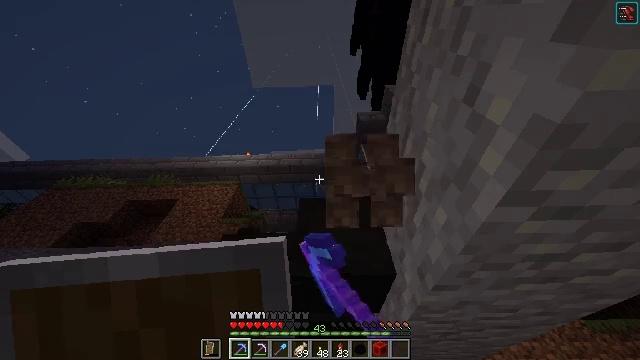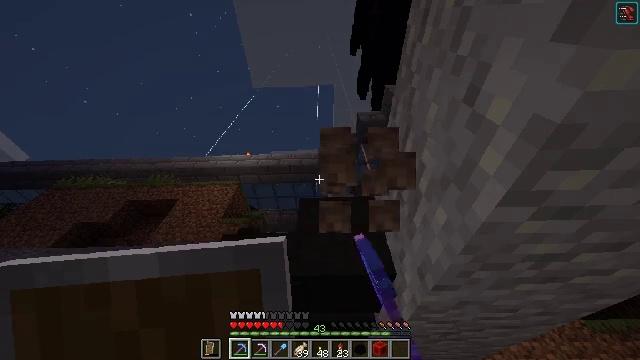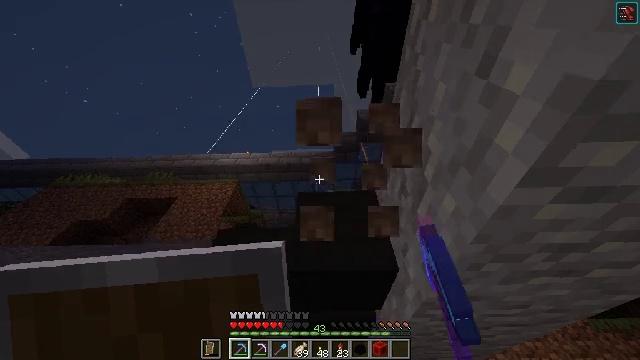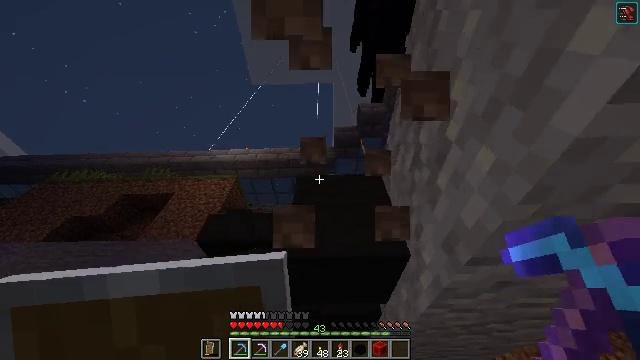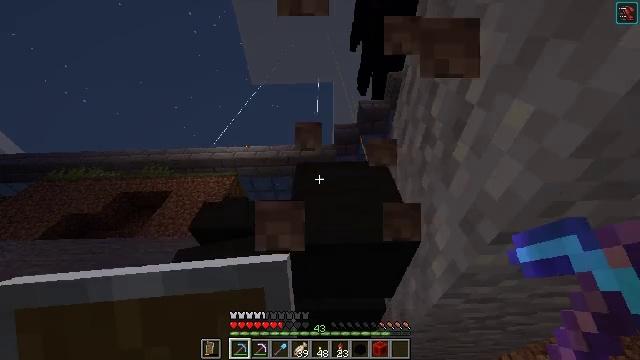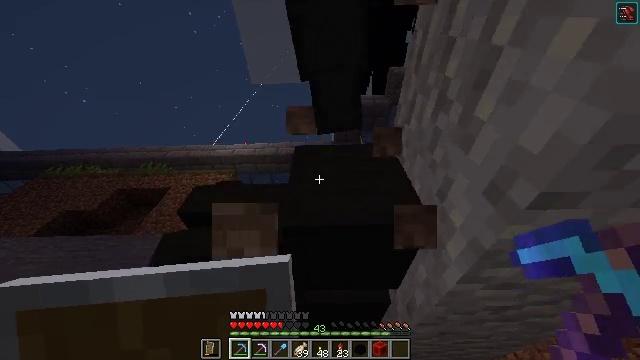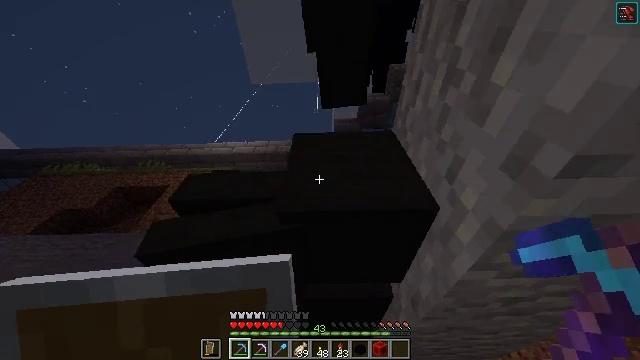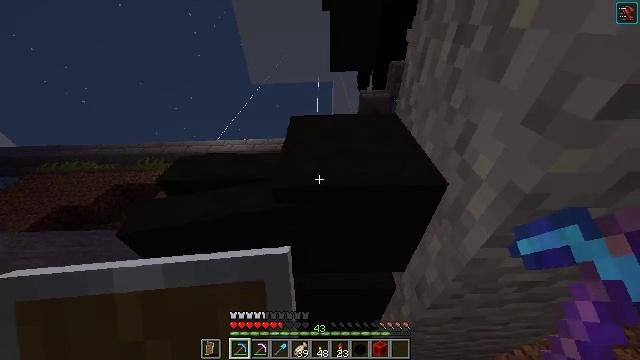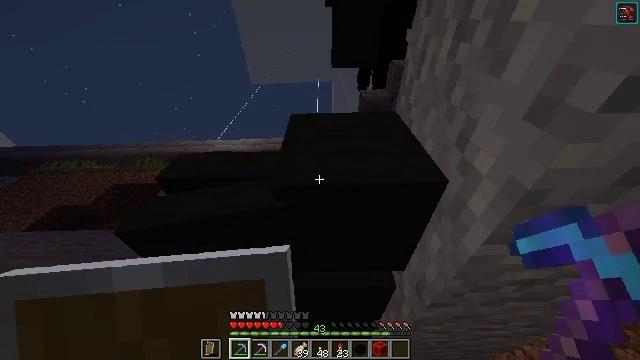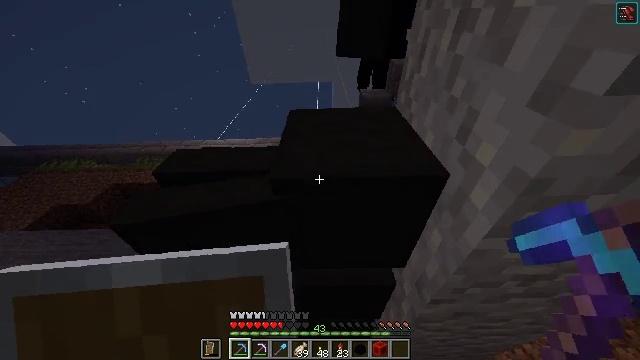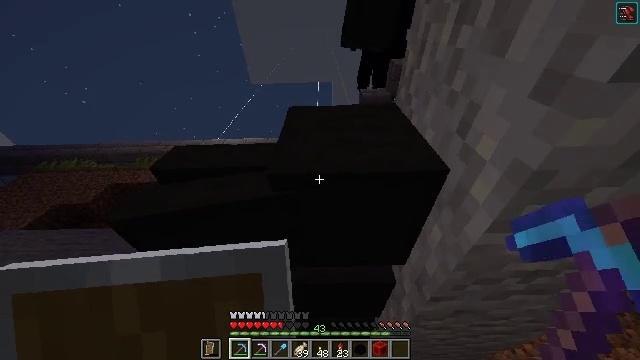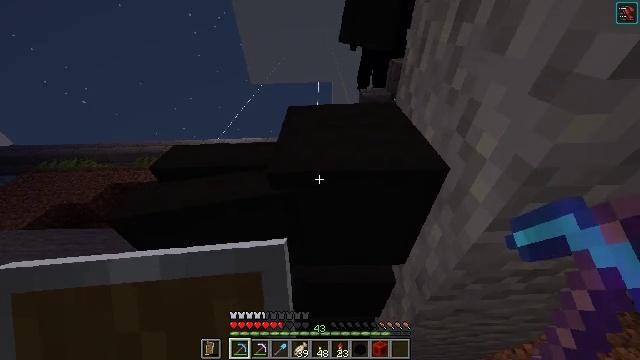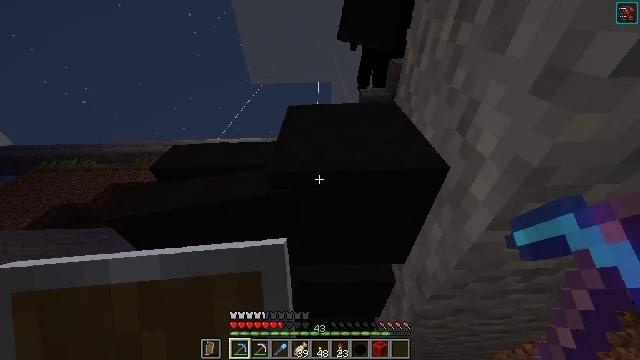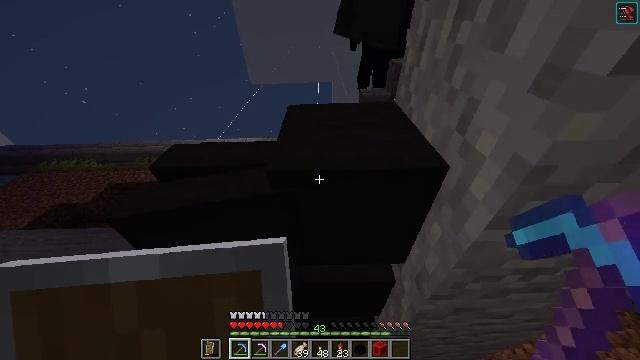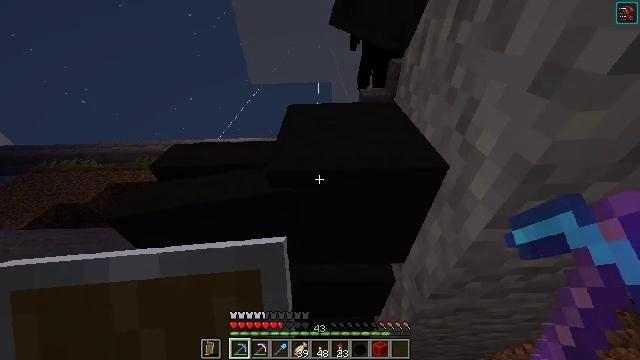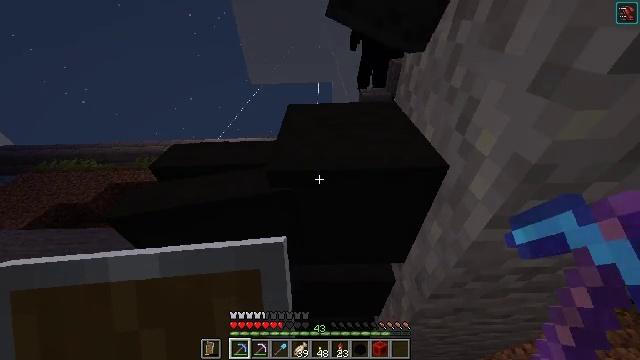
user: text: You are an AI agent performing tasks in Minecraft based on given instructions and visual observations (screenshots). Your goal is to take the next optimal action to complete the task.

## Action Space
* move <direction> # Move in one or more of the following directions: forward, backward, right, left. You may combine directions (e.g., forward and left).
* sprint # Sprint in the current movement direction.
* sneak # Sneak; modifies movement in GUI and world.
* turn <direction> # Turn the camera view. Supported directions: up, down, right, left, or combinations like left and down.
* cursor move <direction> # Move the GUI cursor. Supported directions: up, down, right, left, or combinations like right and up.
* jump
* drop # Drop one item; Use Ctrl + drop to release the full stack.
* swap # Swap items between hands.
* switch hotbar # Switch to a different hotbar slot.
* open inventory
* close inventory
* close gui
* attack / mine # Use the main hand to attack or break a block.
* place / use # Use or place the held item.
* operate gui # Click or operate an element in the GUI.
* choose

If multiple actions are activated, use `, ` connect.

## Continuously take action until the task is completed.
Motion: motion action
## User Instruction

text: Remove the dragon head decoration from the wall.
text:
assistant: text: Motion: attack / mine
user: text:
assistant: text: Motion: move forward, attack / mine
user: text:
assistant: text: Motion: move forward, attack / mine
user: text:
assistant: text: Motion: move forward, attack / mine
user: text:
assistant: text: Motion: attack / mine
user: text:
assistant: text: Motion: attack / mine
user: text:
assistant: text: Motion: attack / mine
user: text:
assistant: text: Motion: attack / mine
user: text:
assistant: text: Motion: attack / mine
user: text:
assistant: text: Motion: attack / mine
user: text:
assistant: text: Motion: attack / mine
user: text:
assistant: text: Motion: attack / mine
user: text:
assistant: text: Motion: attack / mine
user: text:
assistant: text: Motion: attack / mine
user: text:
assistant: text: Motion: attack / mine
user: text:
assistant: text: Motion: attack / mine
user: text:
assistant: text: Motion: attack / mine
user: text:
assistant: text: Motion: attack / mine
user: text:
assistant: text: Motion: attack / mine
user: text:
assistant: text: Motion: attack / mine
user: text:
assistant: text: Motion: attack / mine
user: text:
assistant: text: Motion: attack / mine
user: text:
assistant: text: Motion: turn right, attack / mine
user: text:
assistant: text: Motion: turn right, attack / mine
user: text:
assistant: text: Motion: attack / mine
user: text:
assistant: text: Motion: attack / mine
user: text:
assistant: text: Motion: attack / mine
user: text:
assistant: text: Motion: attack / mine
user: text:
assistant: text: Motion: attack / mine
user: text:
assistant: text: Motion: attack / mine